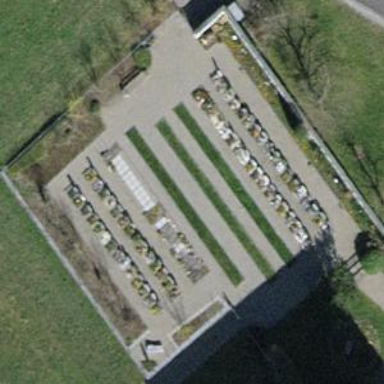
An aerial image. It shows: Cemetery.